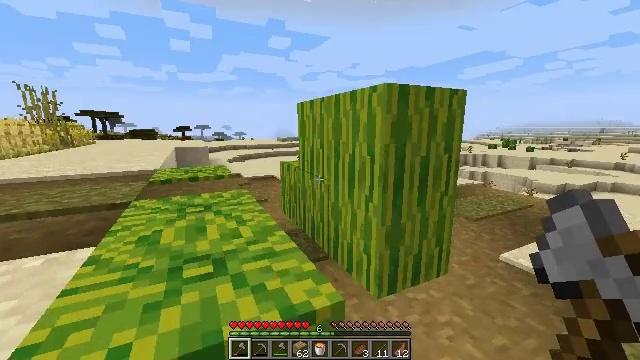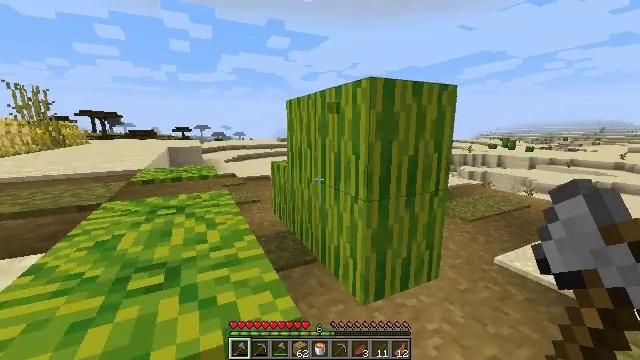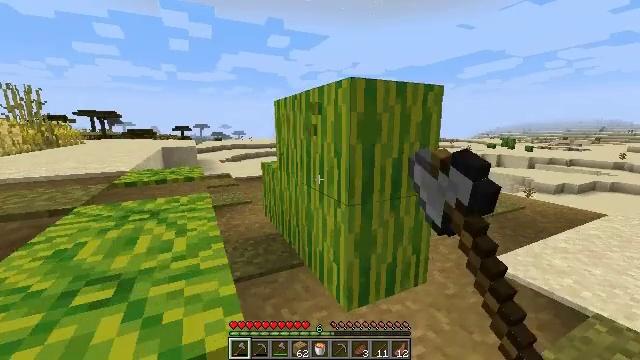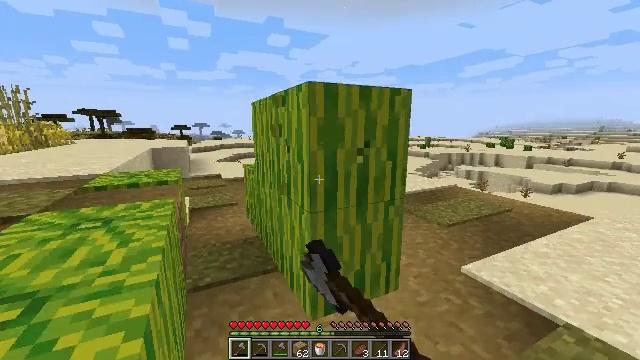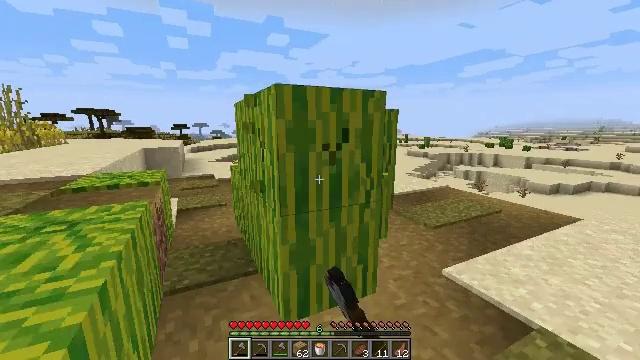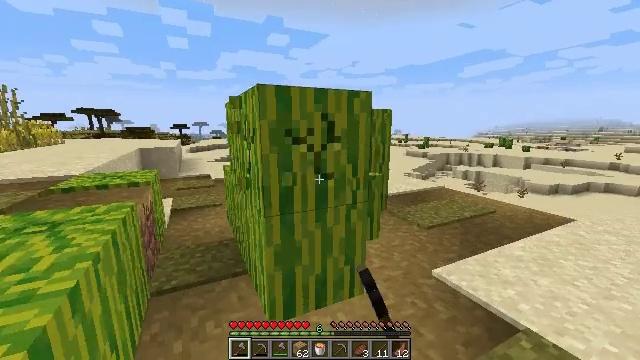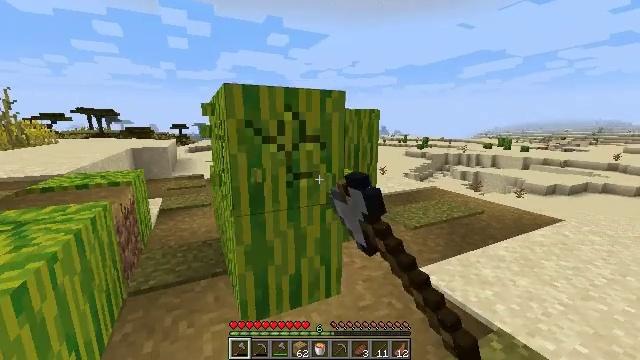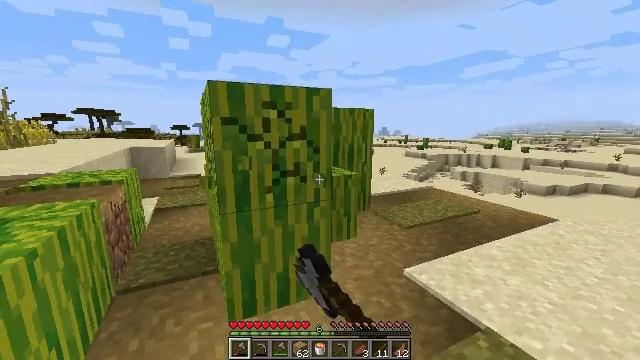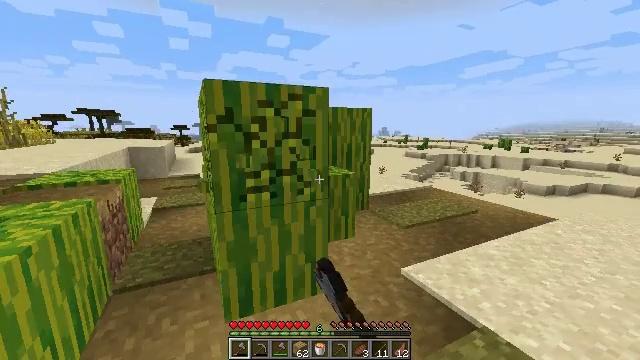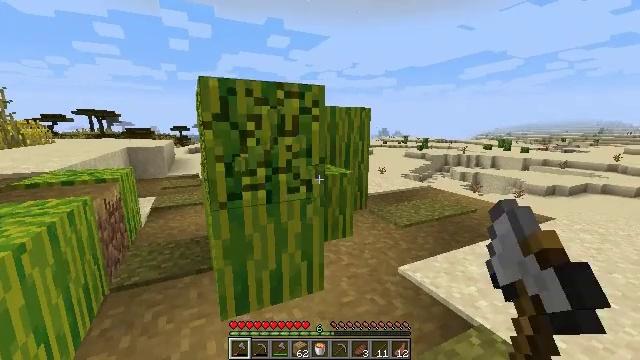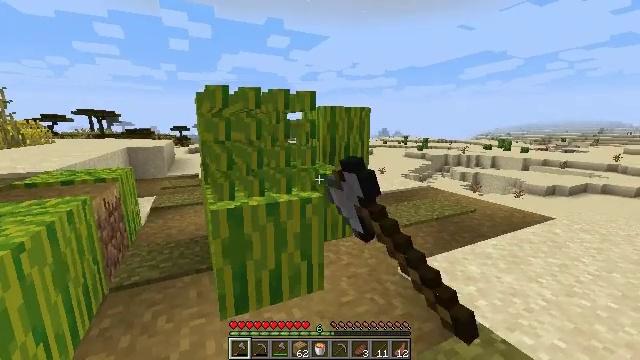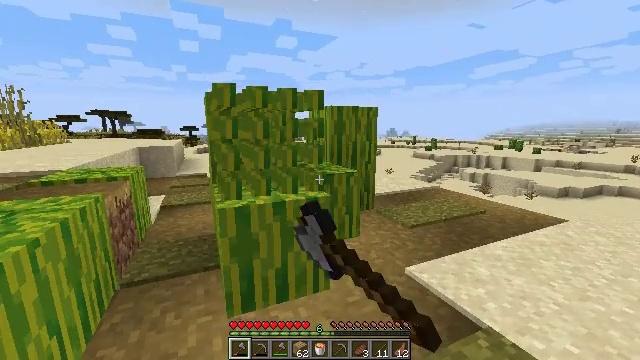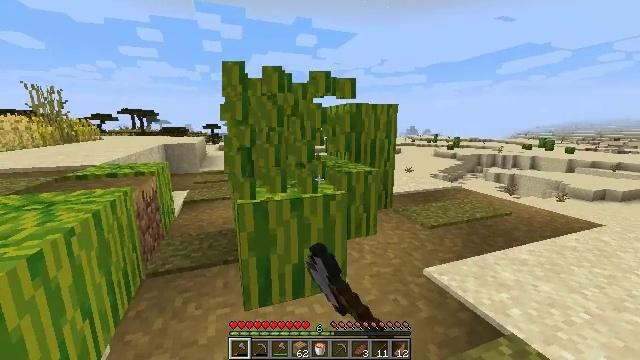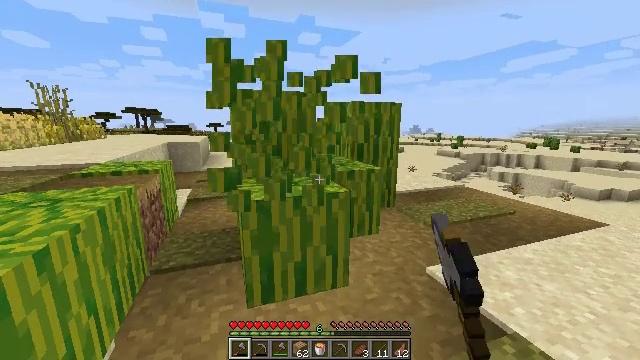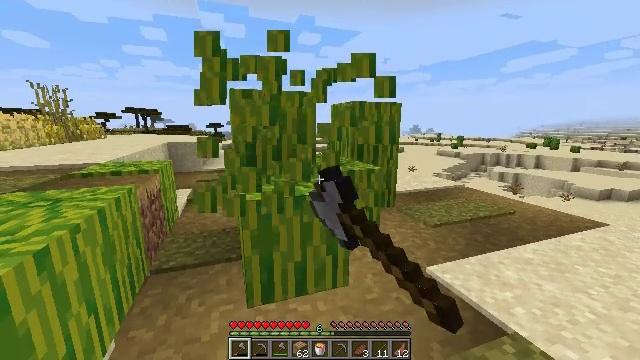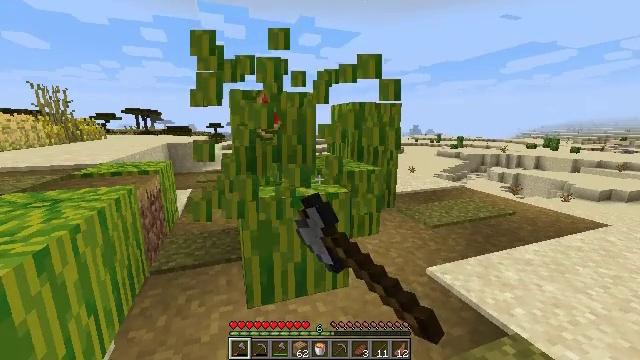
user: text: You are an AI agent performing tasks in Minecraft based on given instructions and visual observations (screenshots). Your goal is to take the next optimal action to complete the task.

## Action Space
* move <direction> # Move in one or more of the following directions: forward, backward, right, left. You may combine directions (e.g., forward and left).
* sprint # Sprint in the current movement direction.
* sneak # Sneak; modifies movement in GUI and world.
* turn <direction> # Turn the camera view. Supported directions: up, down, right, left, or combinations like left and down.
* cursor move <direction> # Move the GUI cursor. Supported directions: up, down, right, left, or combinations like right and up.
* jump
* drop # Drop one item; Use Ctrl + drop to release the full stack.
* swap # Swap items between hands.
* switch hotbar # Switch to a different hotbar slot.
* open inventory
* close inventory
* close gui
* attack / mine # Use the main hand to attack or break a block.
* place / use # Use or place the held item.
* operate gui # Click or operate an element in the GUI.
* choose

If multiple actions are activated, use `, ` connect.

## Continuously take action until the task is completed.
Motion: motion action
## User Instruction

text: Break the melon to get slices.
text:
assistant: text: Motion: move right, attack / mine
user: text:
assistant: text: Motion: move right, attack / mine
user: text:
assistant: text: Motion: move right, attack / mine
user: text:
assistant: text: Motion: move right, attack / mine
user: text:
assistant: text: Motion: move right, attack / mine
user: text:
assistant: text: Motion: attack / mine
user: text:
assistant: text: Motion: attack / mine
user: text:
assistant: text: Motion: attack / mine
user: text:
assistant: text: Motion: attack / mine
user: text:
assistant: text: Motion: attack / mine
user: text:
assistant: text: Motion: turn left, attack / mine
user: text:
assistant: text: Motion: turn left, attack / mine
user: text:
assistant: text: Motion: attack / mine
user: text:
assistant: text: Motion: attack / mine
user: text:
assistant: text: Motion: attack / mine
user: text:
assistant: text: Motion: attack / mine
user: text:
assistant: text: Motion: attack / mine
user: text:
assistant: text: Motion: attack / mine
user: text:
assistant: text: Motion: attack / mine
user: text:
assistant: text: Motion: attack / mine
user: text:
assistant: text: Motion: attack / mine
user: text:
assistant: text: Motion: turn down, attack / mine
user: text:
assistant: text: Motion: attack / mine
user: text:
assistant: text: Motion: attack / mine
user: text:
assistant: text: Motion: attack / mine
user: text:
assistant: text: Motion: attack / mine
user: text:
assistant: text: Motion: attack / mine
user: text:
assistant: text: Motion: attack / mine
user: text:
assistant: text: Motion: attack / mine
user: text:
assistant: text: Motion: attack / mine